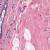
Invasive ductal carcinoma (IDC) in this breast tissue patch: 0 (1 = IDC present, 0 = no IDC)